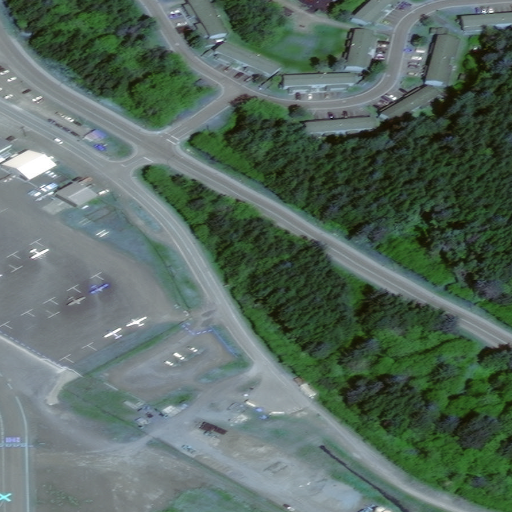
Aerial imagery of island in Alaska named Japonski Island containing only unknown